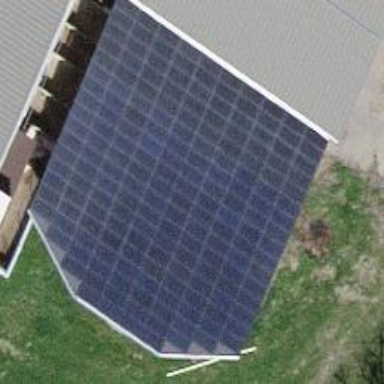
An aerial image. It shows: Solar power generator with photovoltaic panels.